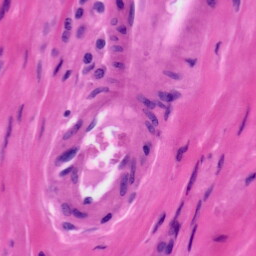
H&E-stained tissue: Tonsil